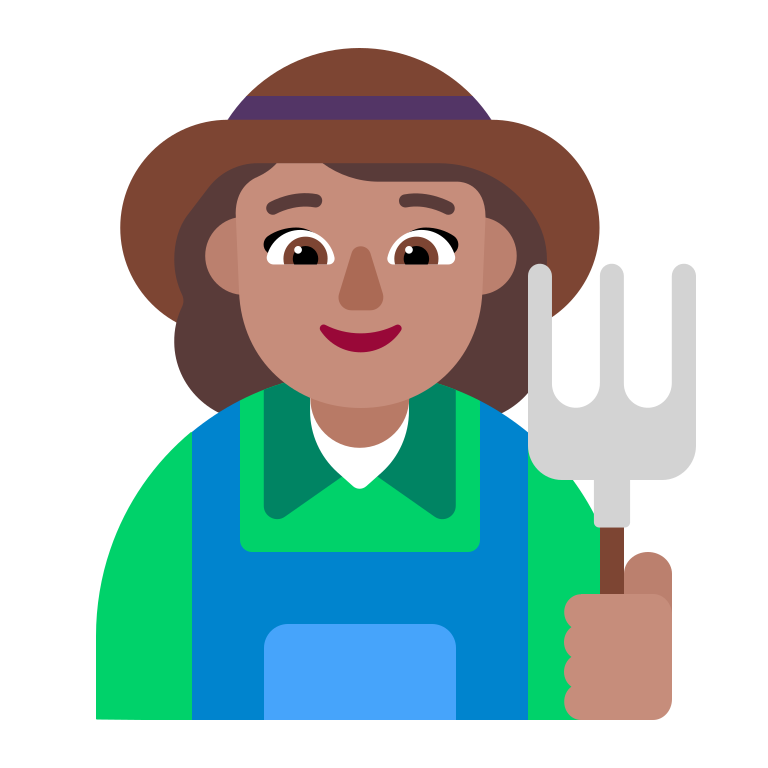
woman farmer flat